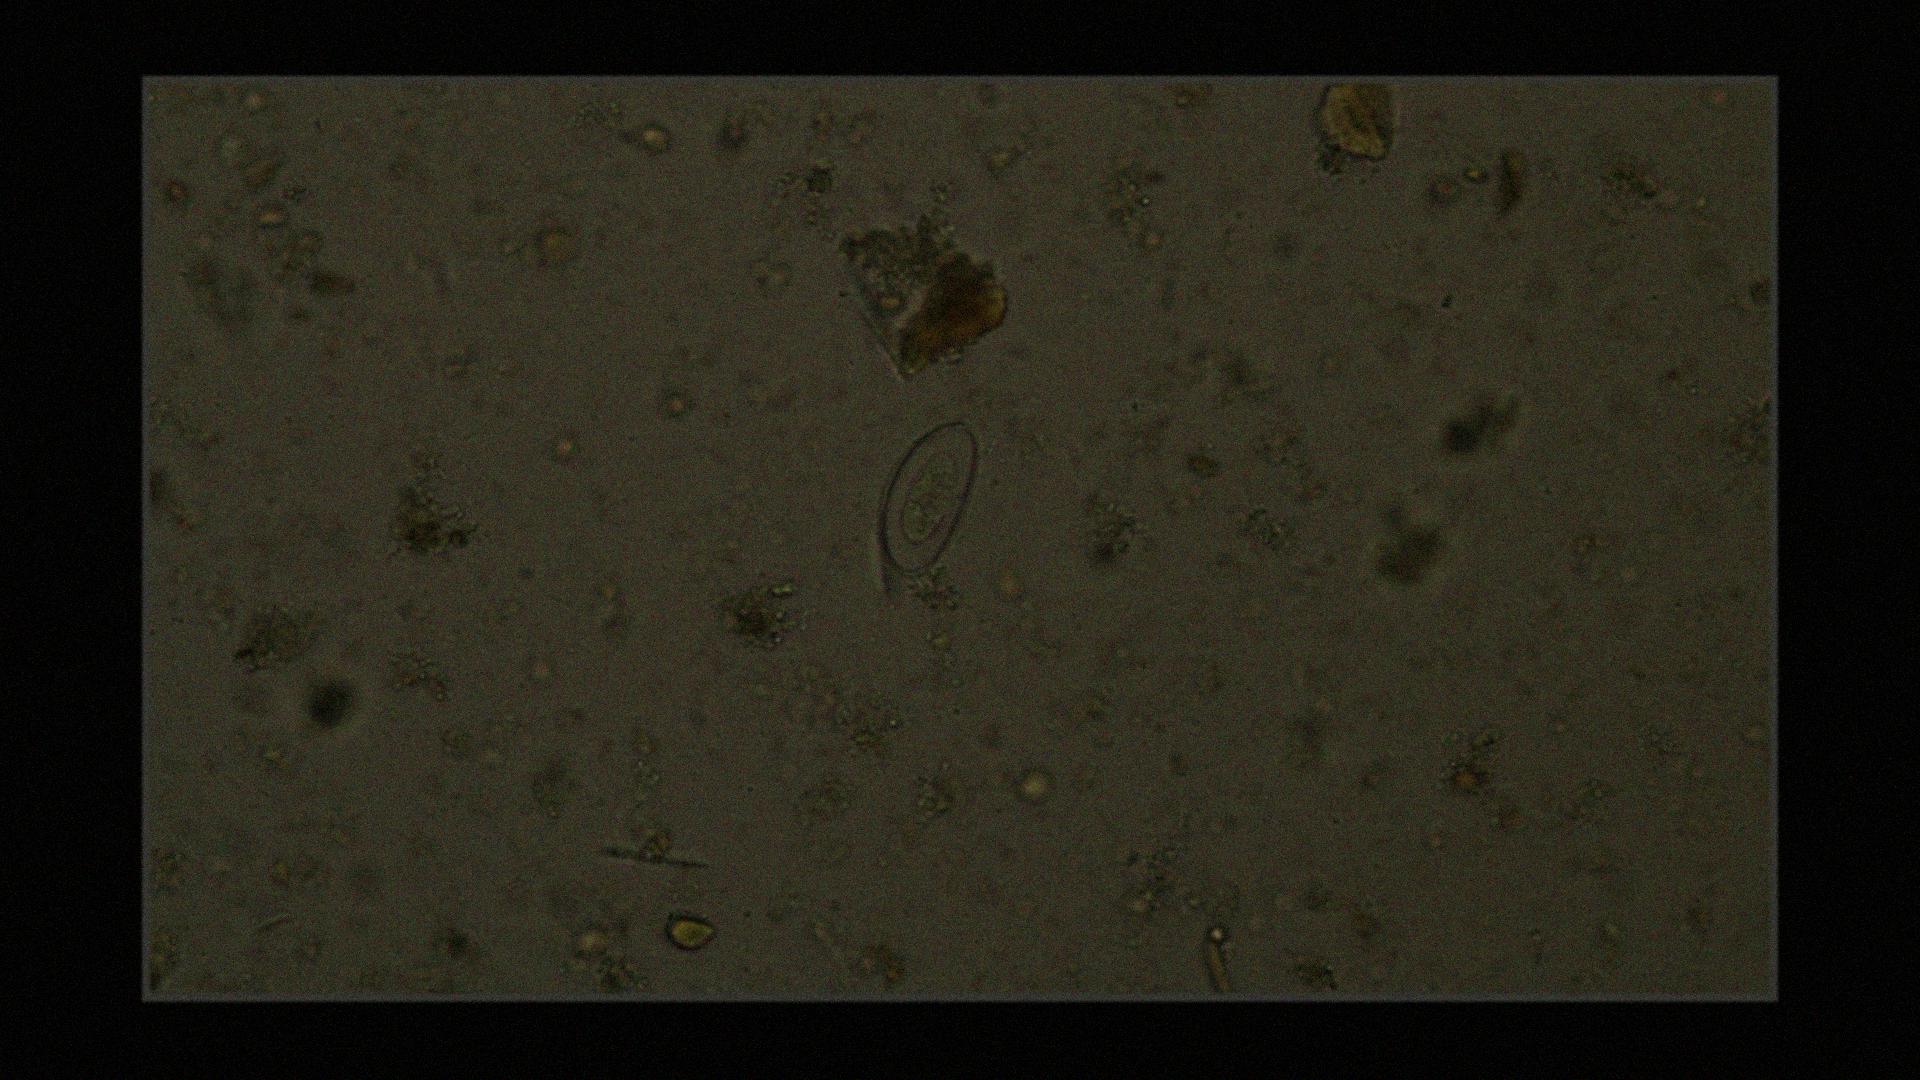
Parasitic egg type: Enterobius vermicularis